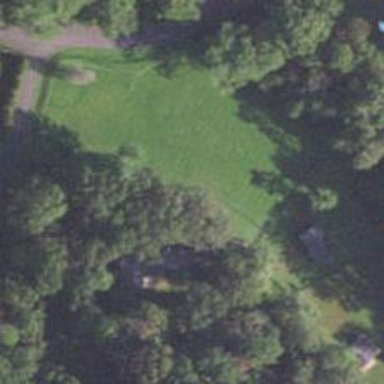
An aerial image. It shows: Driveway.